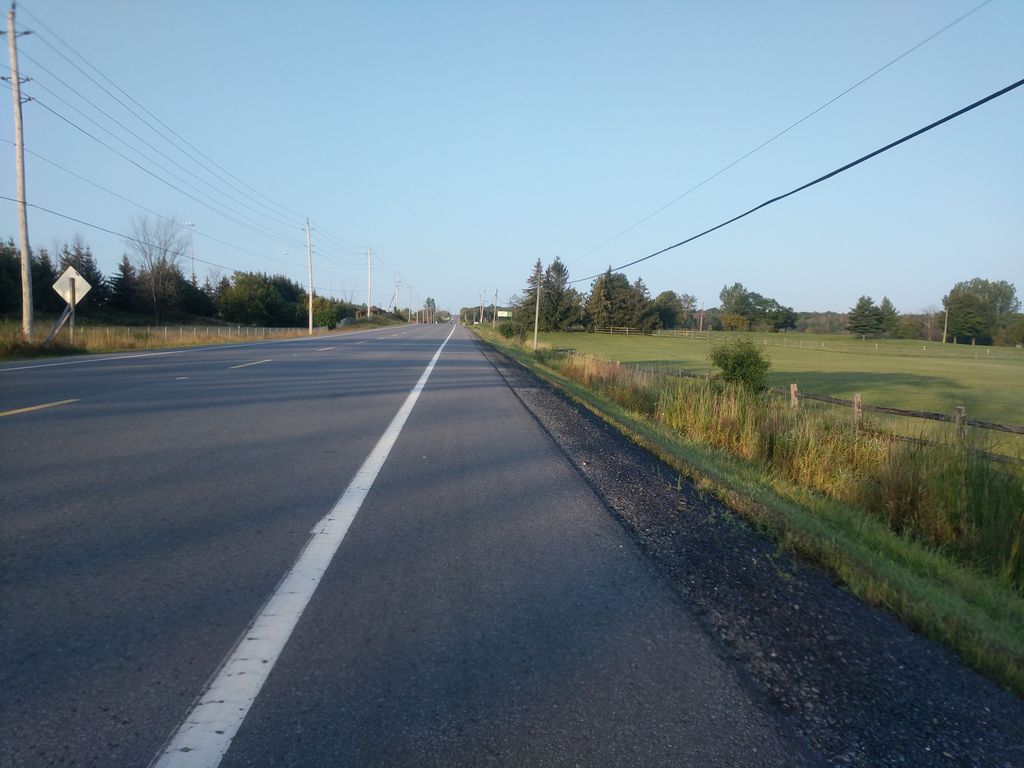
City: ottawa-gatineau